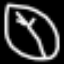
Label: leaf